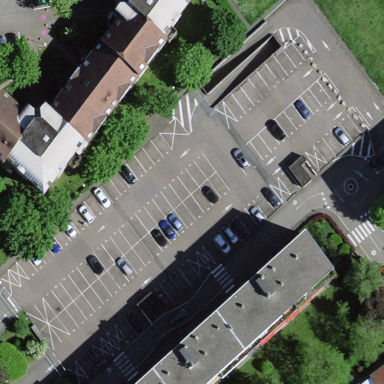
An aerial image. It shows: Parking area with surface.